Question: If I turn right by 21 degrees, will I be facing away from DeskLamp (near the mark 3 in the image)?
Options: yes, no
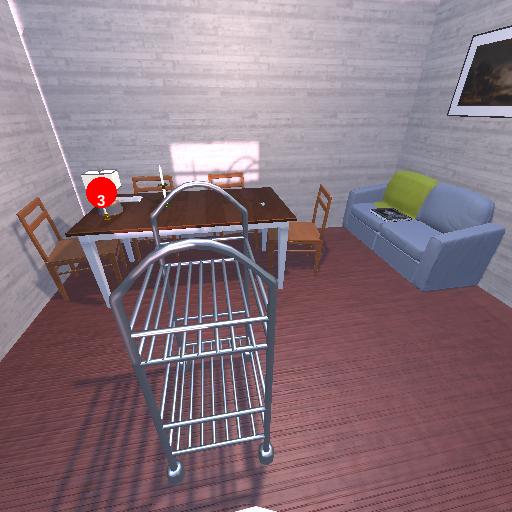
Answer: yes